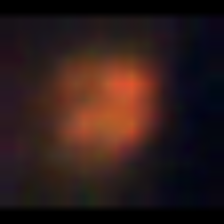
Taxon: NanoPlankton
Group: Other